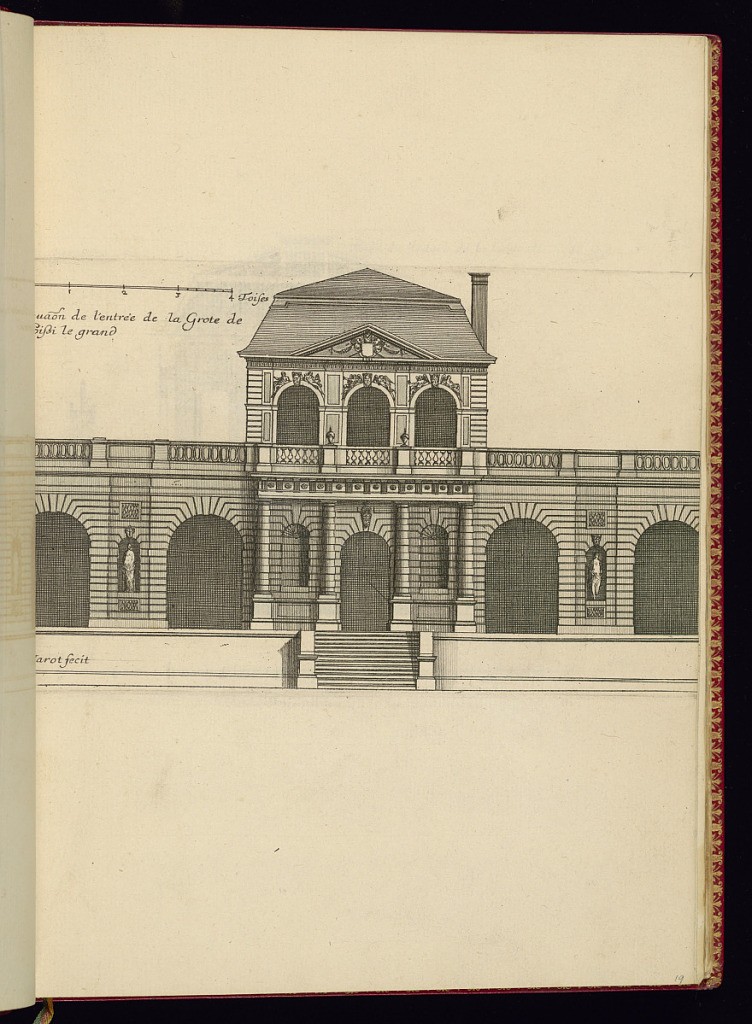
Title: Elevation de l’entrée de la Grote de Noisi le grand
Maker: Jean Marot, French, 1619 - 1679
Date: ca.1635–ca.1660
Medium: Etching on laid paper
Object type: Print
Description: An architectural elevation of the exterior façade and entrance to the grotto at Noisy featuring arches, niches, pilasters, smooth-faced banded rustication, sculptures, vases, cartouche, and a balustrade. A scale in the upper left. The plate is titled and signed.